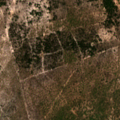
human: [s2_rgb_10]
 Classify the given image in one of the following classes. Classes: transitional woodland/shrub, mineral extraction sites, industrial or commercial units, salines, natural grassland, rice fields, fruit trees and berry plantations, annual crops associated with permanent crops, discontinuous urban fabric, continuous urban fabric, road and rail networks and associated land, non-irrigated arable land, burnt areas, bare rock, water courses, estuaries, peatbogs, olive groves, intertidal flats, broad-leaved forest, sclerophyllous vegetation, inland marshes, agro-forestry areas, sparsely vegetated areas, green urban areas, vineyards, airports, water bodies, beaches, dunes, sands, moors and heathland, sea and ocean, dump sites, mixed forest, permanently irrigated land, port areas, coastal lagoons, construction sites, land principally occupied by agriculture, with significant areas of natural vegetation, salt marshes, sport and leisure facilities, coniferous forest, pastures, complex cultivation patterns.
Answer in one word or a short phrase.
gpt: continuous urban fabric